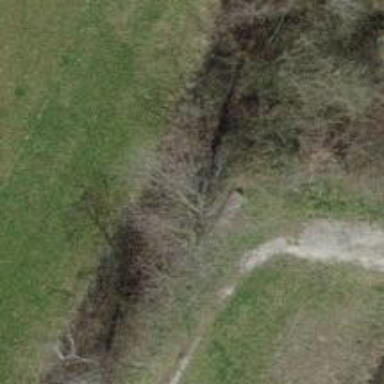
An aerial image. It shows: Bench.